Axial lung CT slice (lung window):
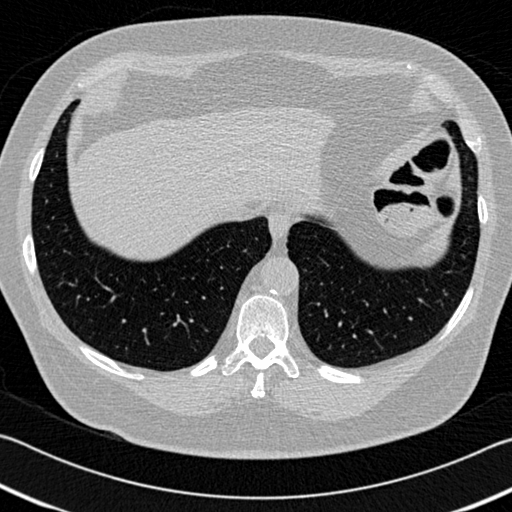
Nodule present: no